Question: >
<URL>
I have a function that draws a few circles and I am going to place dots inside them. Depending if the dot falls within the circle, depends on wether the colour will change or not.
The biggest issue I am finding is how to check whether or not the dot is within the circle. Does anyone have any idea how to calculate coordinates within a circle or is their a method which can check coordinates against the circle?
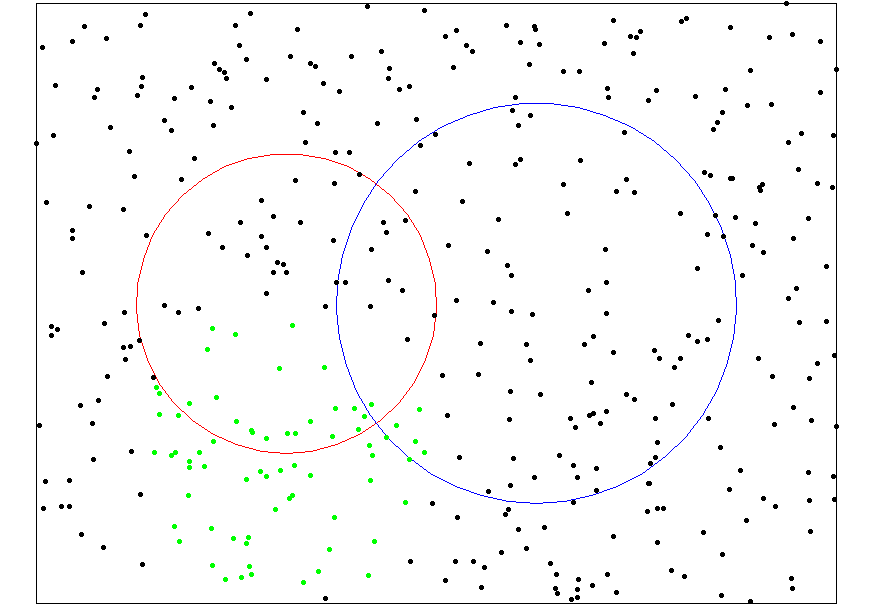
Answer: 1. Compute (Euclidean) distance to the circle's center, sqrt((x - center_x) ** 2 + (y - center_y) ** 2)
2. Check whether the result is less than the radius.